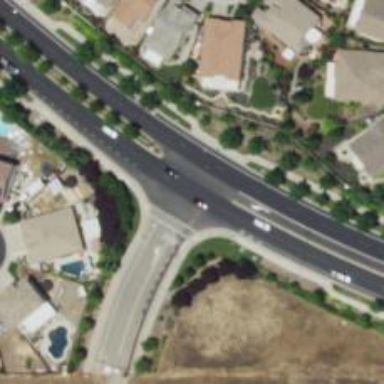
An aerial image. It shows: Secondary link road with asphalt surface.